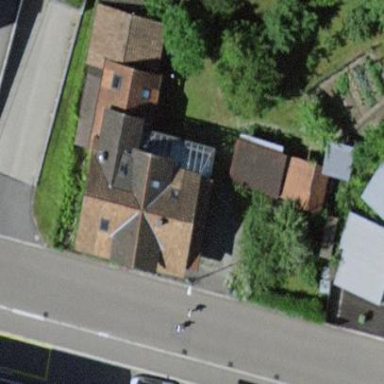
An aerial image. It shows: Detached building.